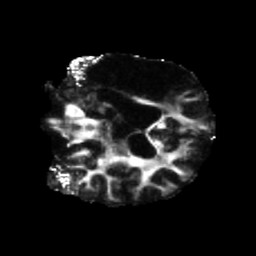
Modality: FA
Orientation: coronal
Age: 51
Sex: male
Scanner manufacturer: siemens
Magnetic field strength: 3 T
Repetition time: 5.47 s
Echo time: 0.0854 s